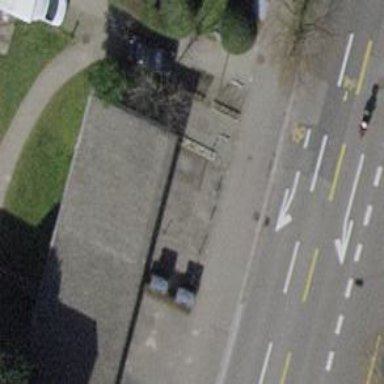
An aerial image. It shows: Bollard.